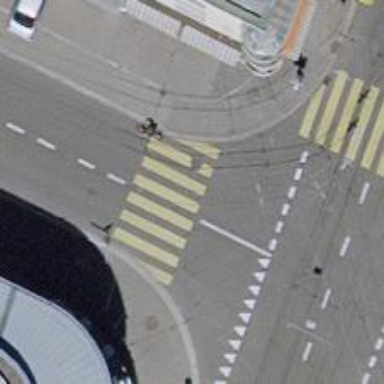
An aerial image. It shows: Crossing with traffic signals.